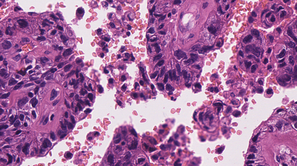
Tumor epithelial tissue: yes
Tumor-associated stroma tissue: yes
Normal tissue: no